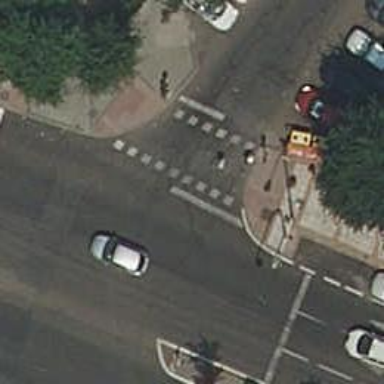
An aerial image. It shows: Crossing with zebra markings controlled by traffic signals.